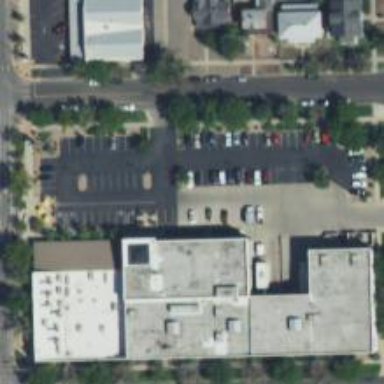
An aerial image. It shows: Parking space is available.